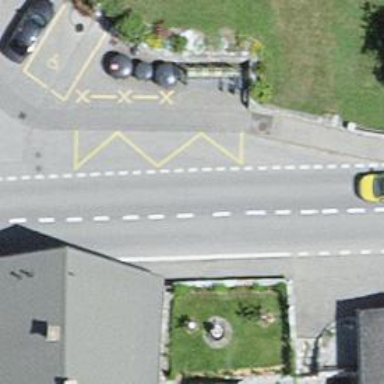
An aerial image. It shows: Bus stop with shelter for public transport.